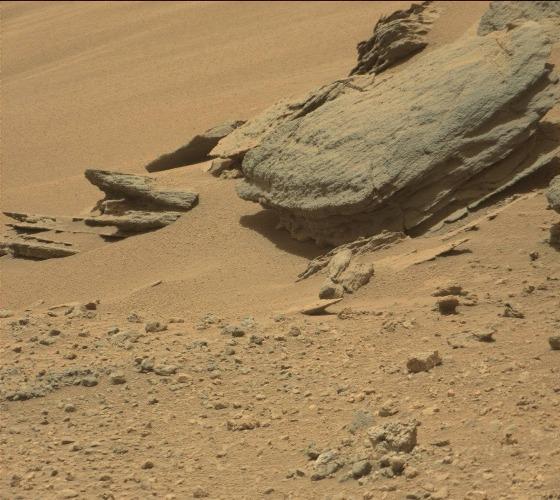
Terrain classes present: Bedrock, Gravel / Sand / Soil, Rock